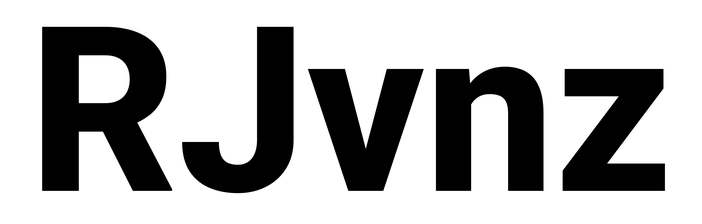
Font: Roboto_ExtraBold